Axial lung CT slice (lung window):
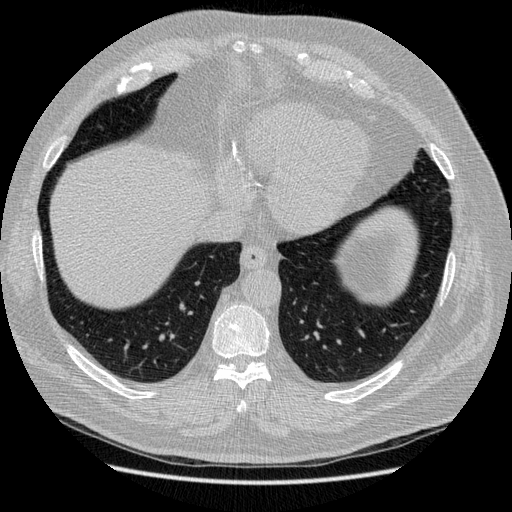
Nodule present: no